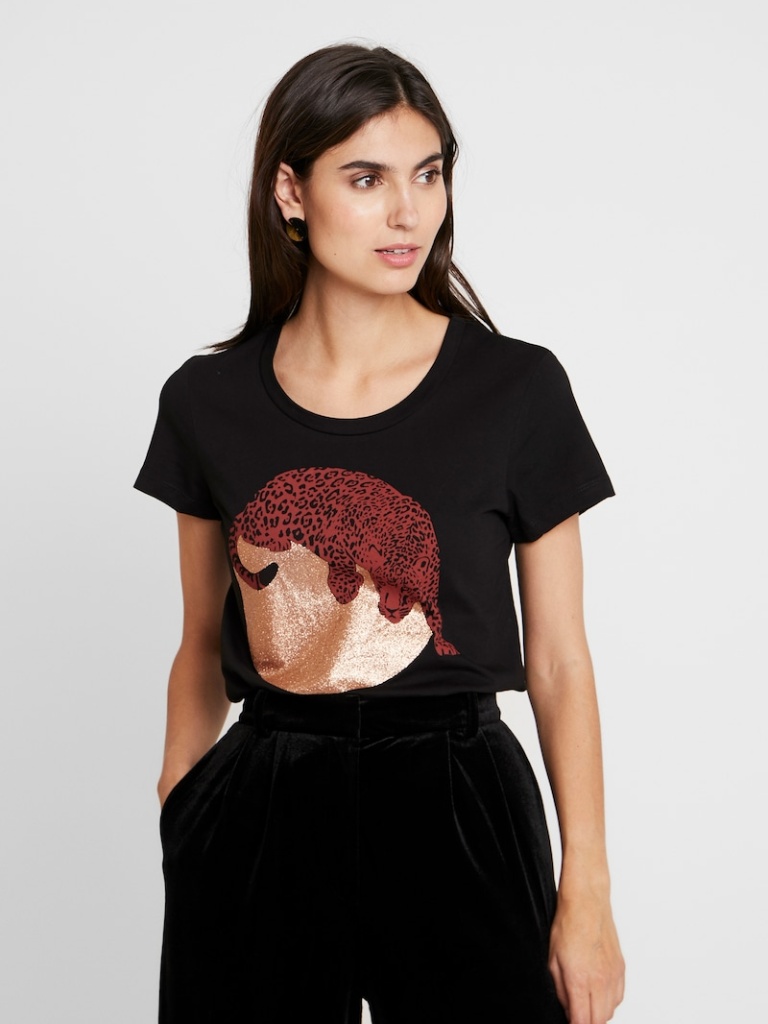
cotton relaxed short sleeve hip length Fully Tucked in crew t-shirt